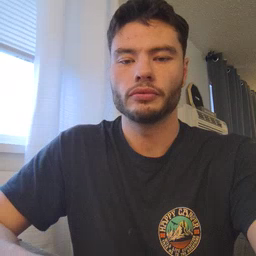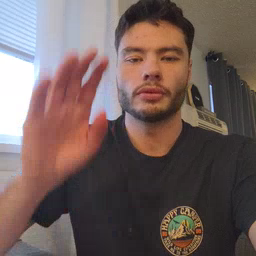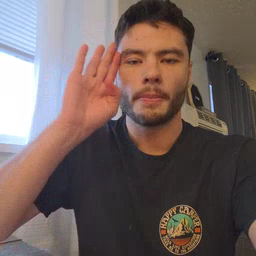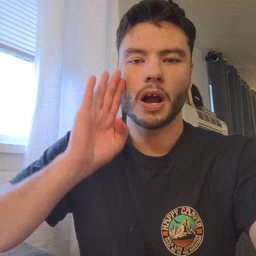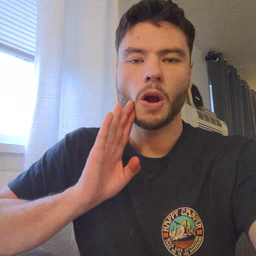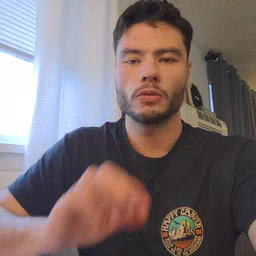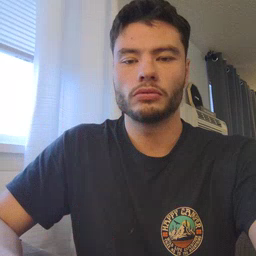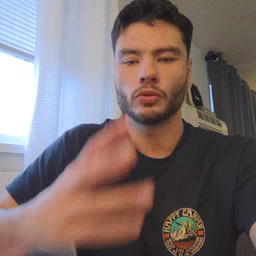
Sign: brown